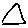
Label: triangle